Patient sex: M
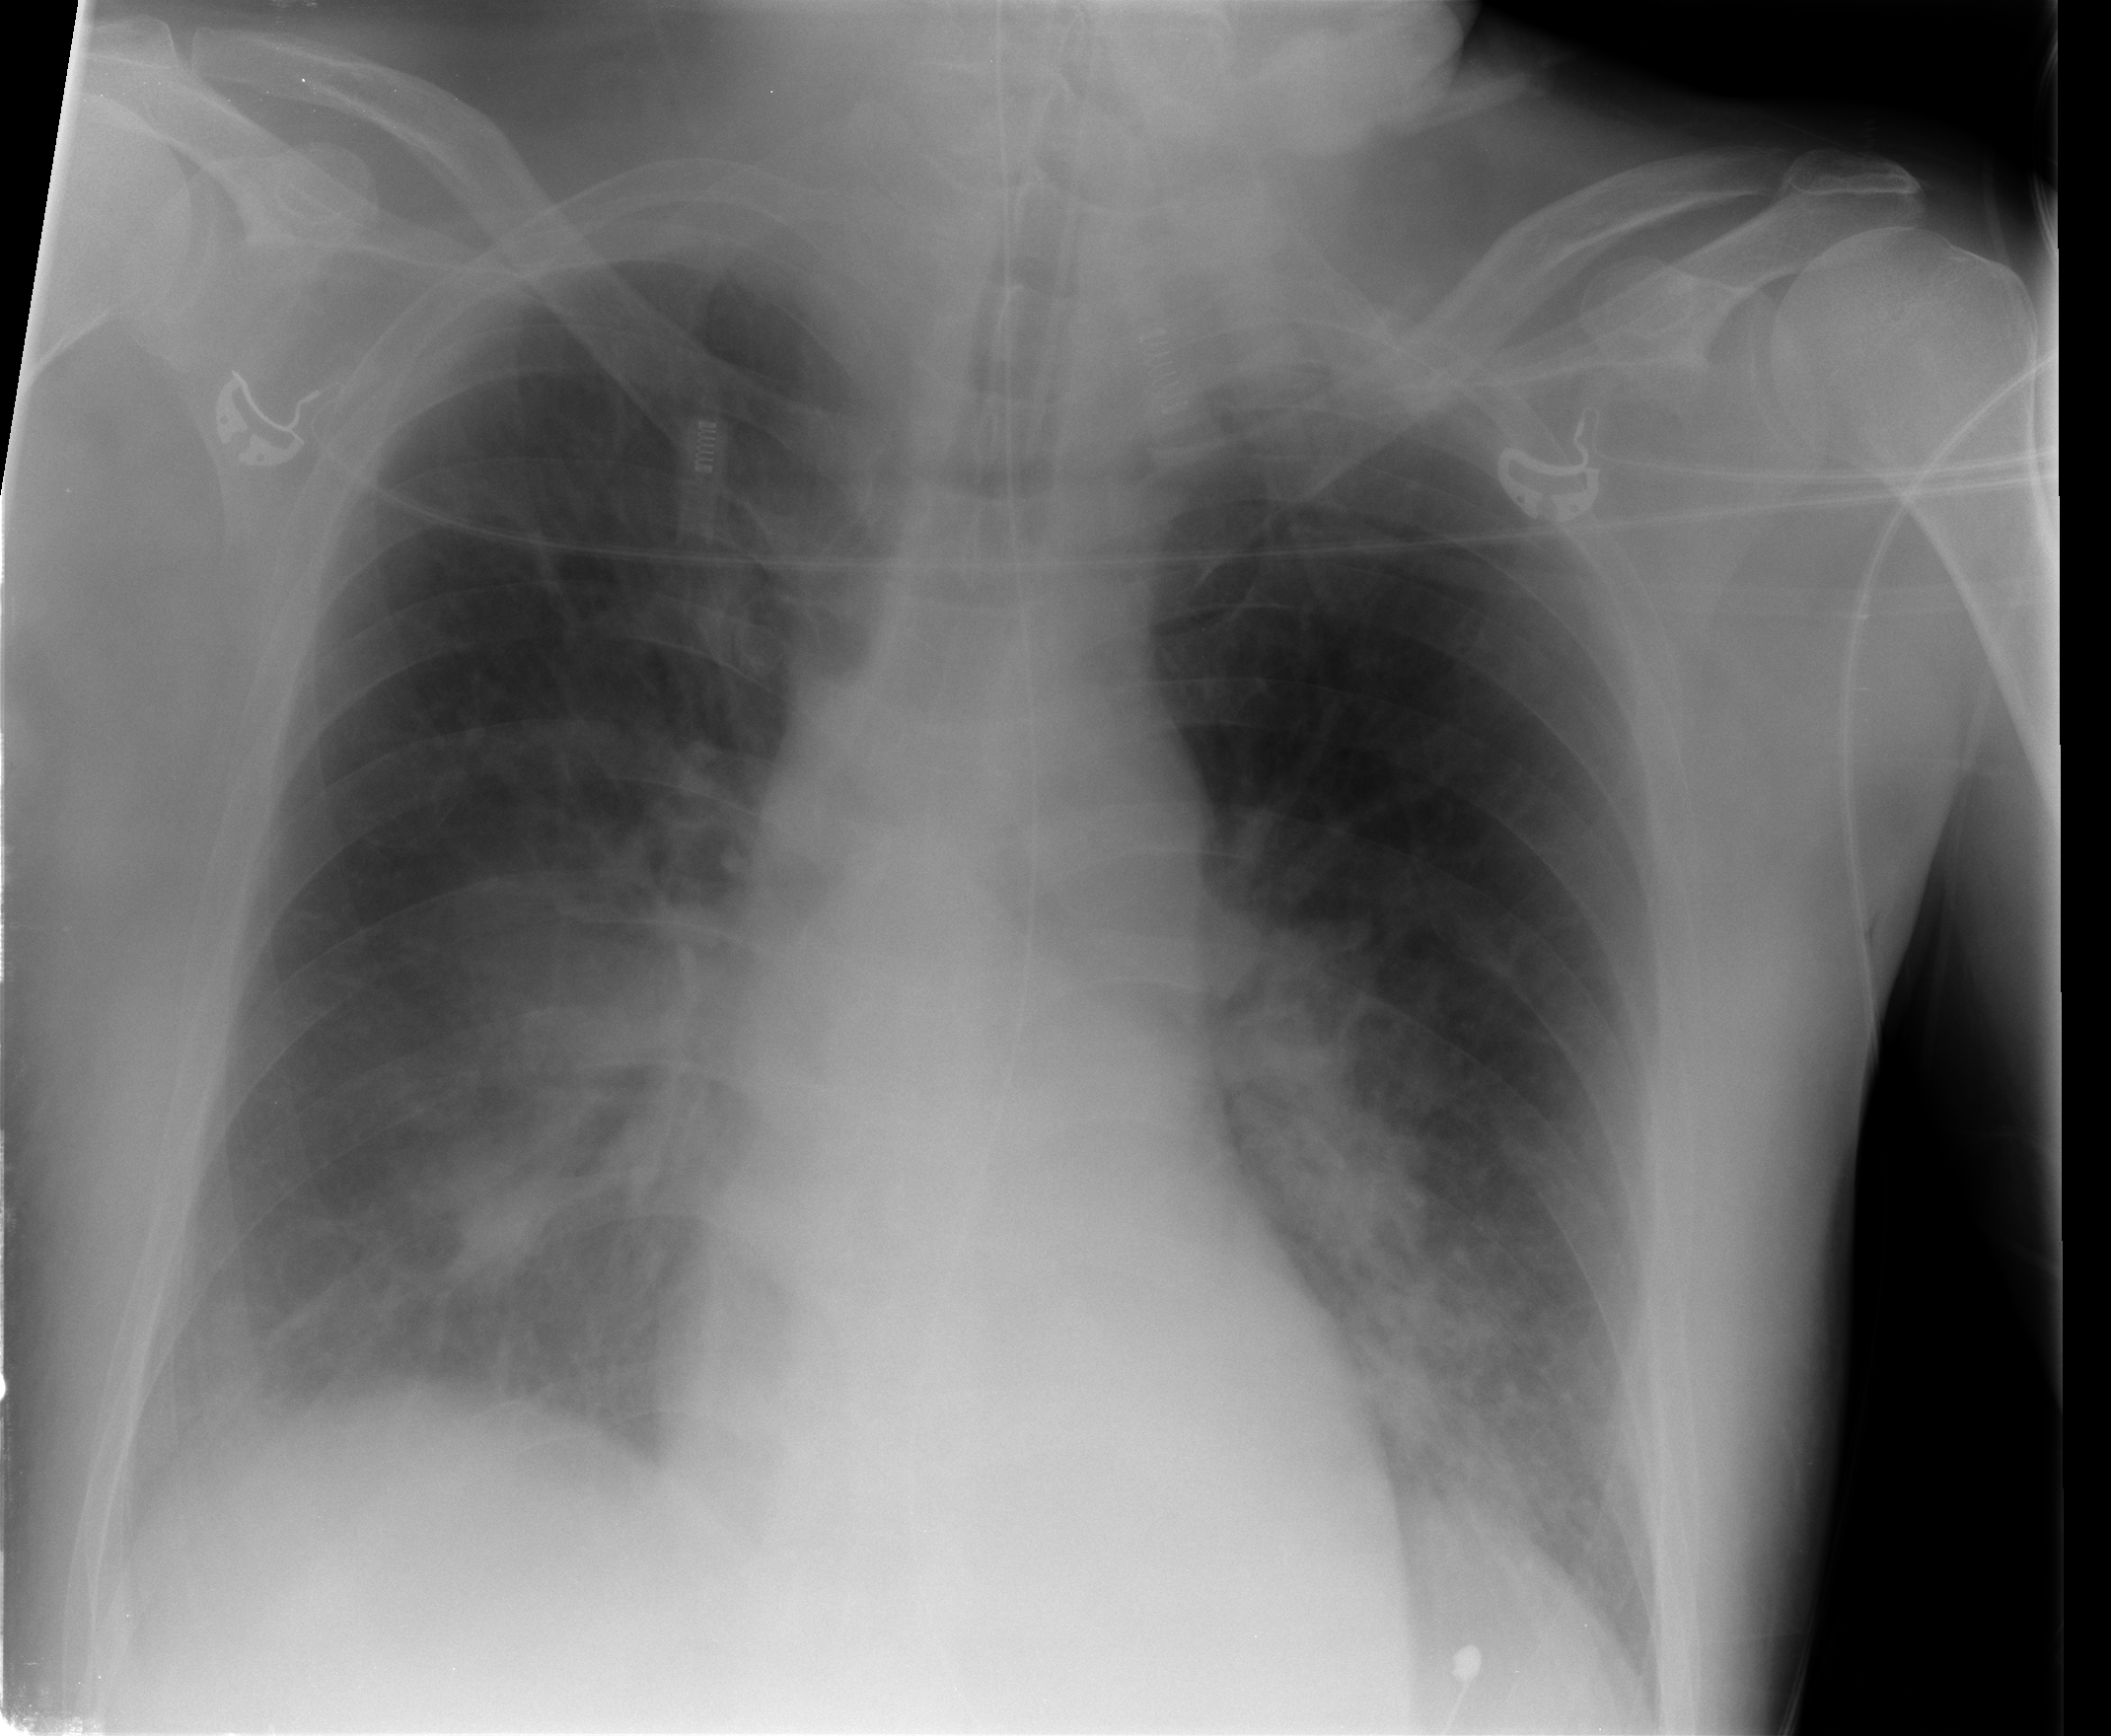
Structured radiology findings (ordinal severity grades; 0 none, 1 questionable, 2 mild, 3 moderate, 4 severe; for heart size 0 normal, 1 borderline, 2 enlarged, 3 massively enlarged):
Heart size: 0
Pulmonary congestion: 0
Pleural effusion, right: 2
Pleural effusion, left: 0
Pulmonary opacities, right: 2
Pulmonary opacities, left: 2
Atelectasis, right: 0
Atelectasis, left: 0